Question: i have this table in database which called 'data'

and i want make this sql
'''
$sql = mysql_query("SELECT $menucompare,( substr($menucompare, 13, 2)) AS dayname FROM data WHERE ... ");
'''
Obs
'''
$menucompare // is variable which the date is selected from table(date or date2 or date3..)
'''
lets say we have this date from table '04/10/2012-(Tuesday)' under the week '6' in 'w_date', so after substracting as it saids in sql it will be 'Tu' .
in week 7 there is 2 dates one .
what i want is to output by every week the days names ordered by days
exemple like that
'''
week 7
Tu
Fr
.
.
'''
or
'''
week 6
Tu
.
.
'''
can this happen ?is there a special 'WHERE' clause here ?
and is it possible to write sql where claculating how many dates are in the week
for exemple how many dates in week 7 , in the table up there is 2 in week 7
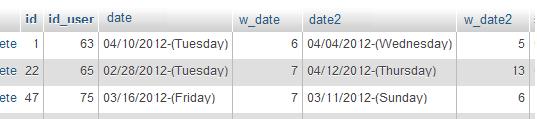
Answer: You've asked a couple of different questions here, but before I try to address them directly it might be worth considering (if at all possible) changing the data type of your 'date' columns to the <URL> to obtain the first characters of the relevant day name.
Also, please be very careful to avoid malicious SQL injection when inserting variables from another language into a SQL statement: consider using <URL> for more information.
On to your questions:
1. can this [the example output shown] happen? Yes, it can. You want to "group" your results, so have a look at the GROUP BY clause to the SELECT statement. Try a command like: SELECT
'w_date',
GROUP_CONCAT(SUBSTR('date', 13, 2) SEPARATOR "
") AS 'daynames'
FROM 'data'
WHERE ...
GROUP BY 'w_date';
As you can see, the results are grouped in the way you want - but the list of day abbreviations is a separate result column to the week number; to output the data precisely as shown is a further manipulation that must occur at the application level.
2. is it possible to write sql where claculating how many dates are in the week for exemple how many dates in week 7 Yes, absolutely. To obtain the total number of records for a given week: SELECT COUNT(*) FROM 'data' WHERE 'w_date' = 7;
Or for the number of distinct days within a given week: SELECT COUNT(DISTINCT 'date') FROM 'data' WHERE 'w_date' = 7;
Or to get such for every week: SELECT 'w_date', COUNT(*) FROM 'data' GROUP BY 'w_date';